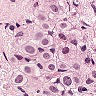
Metastatic tissue present: yes